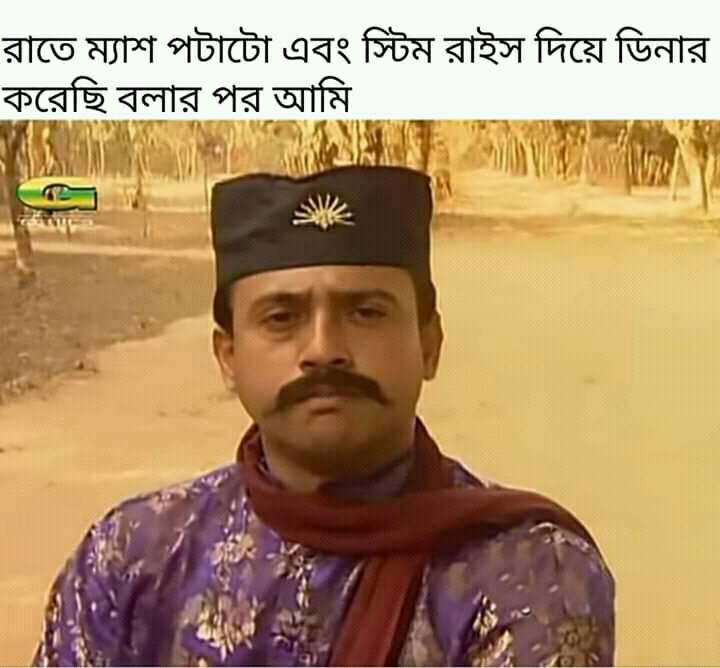
Text: রাতে ম্যাশ পটাটো এবং স্টিম রাইস দিয়ে ডিনার করেছি বলার পর আমি
Label: Non Hate